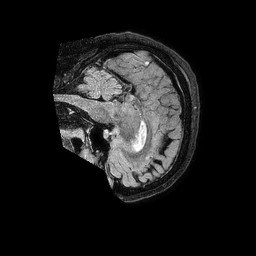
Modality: FLAIR
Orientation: sagittal
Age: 53
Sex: male
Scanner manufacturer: philips
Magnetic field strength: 1.5 T
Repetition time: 4.8 s
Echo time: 0.3 s